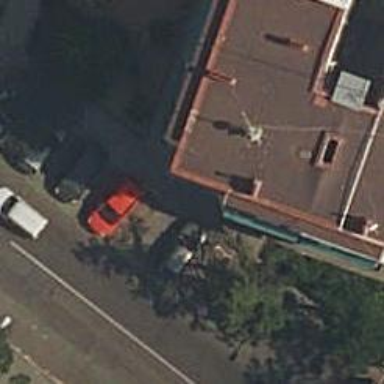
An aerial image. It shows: Café.